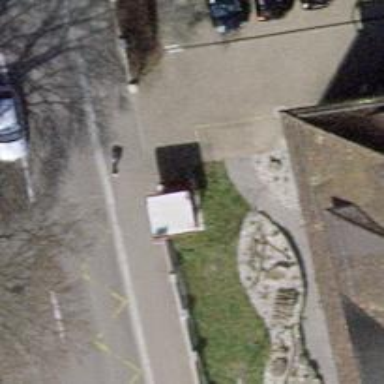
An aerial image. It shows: Bus stop with shelter. It is platform for public transport.